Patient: sex F, age 65
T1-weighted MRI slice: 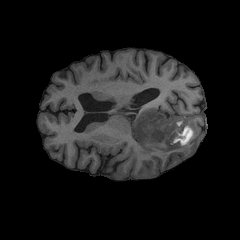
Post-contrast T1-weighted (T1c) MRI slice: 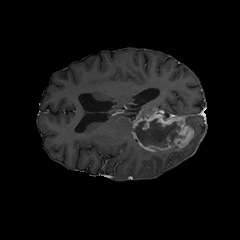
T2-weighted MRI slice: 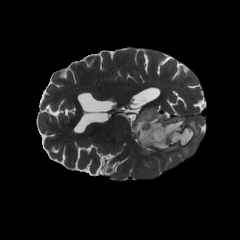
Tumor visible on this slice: yes
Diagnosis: Glioblastoma, IDH-wildtype
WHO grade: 4